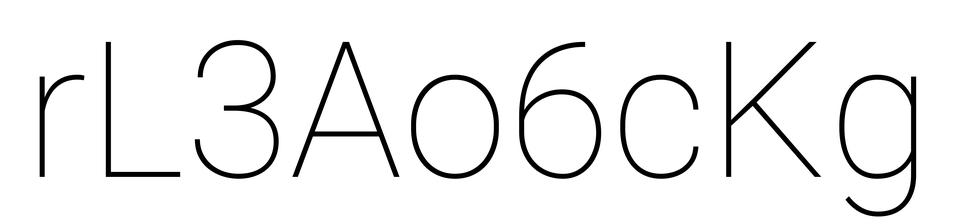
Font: Roboto_Thin